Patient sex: M
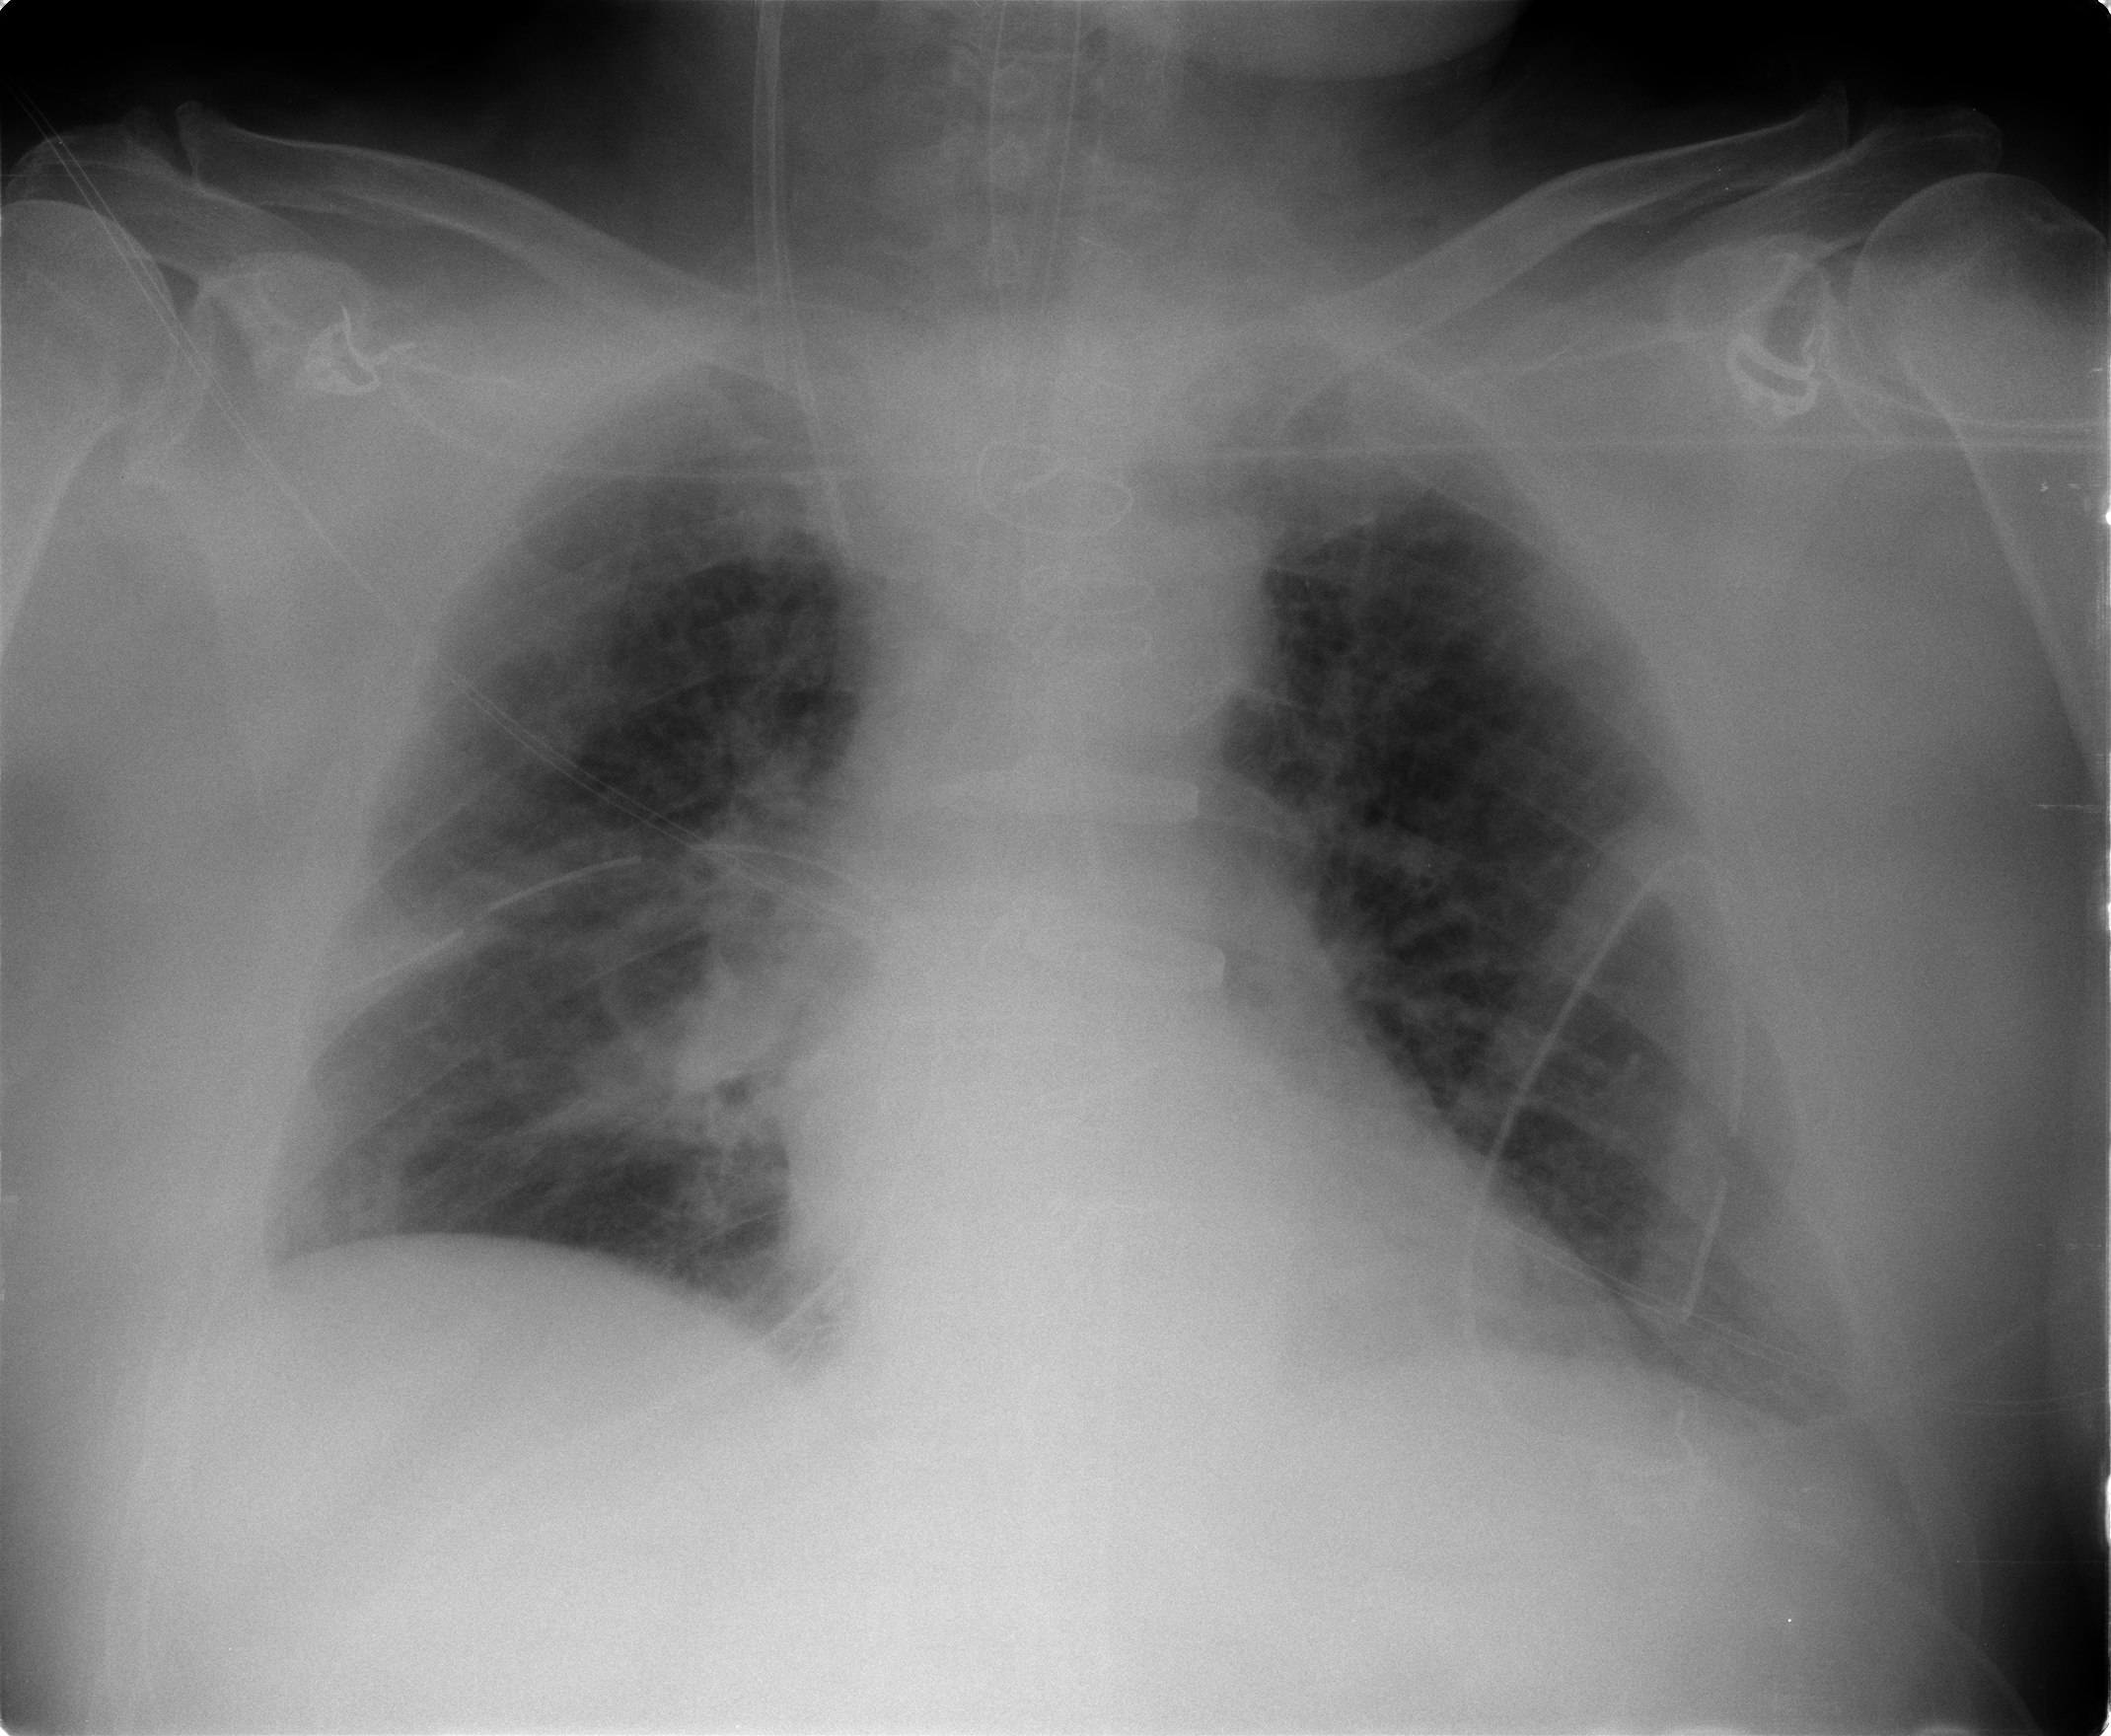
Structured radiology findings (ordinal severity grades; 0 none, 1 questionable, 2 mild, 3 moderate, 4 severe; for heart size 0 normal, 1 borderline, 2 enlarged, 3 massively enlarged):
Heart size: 0
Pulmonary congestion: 0
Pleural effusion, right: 0
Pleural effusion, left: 1
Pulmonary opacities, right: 0
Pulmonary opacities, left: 0
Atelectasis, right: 0
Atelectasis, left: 0